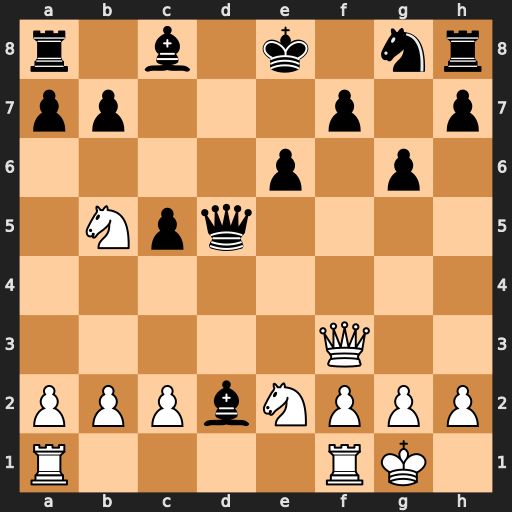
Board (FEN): r1b1k1nr/pp3p1p/4p1p1/1Npq4/8/5Q2/PPPbNPPP/R4RK1
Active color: w
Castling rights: kq
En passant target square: -
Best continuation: Nc7+ Kf8 Nxd5